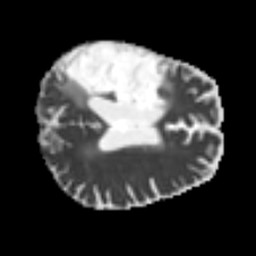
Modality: MD
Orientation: axial
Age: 73
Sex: male
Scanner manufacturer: siemens
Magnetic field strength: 3 T
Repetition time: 4.999 s
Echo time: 0.07946 s